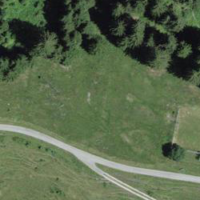
EUNIS habitat code: 24
Species observed at this site:
Nucifraga caryocatactes